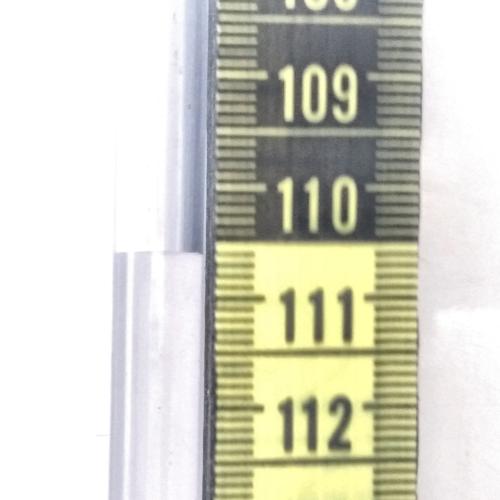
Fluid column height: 110.6 cm